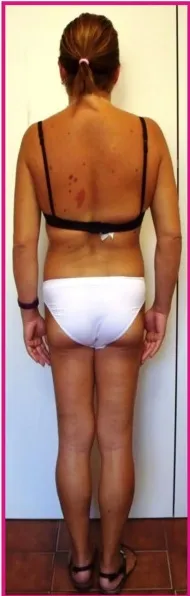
(B) Lamin A and location of probable pathogenic variant identified in our patient.
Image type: medical_photograph (skin_photograph)